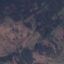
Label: HerbaceousVegetation